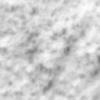
Label: no_change